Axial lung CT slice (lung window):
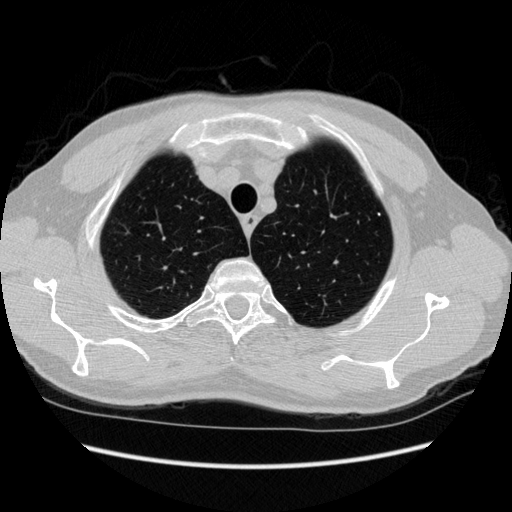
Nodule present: no